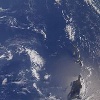
Label: water